Field crop: maize
Growth stage: 1
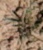
Species: lolium